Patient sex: M
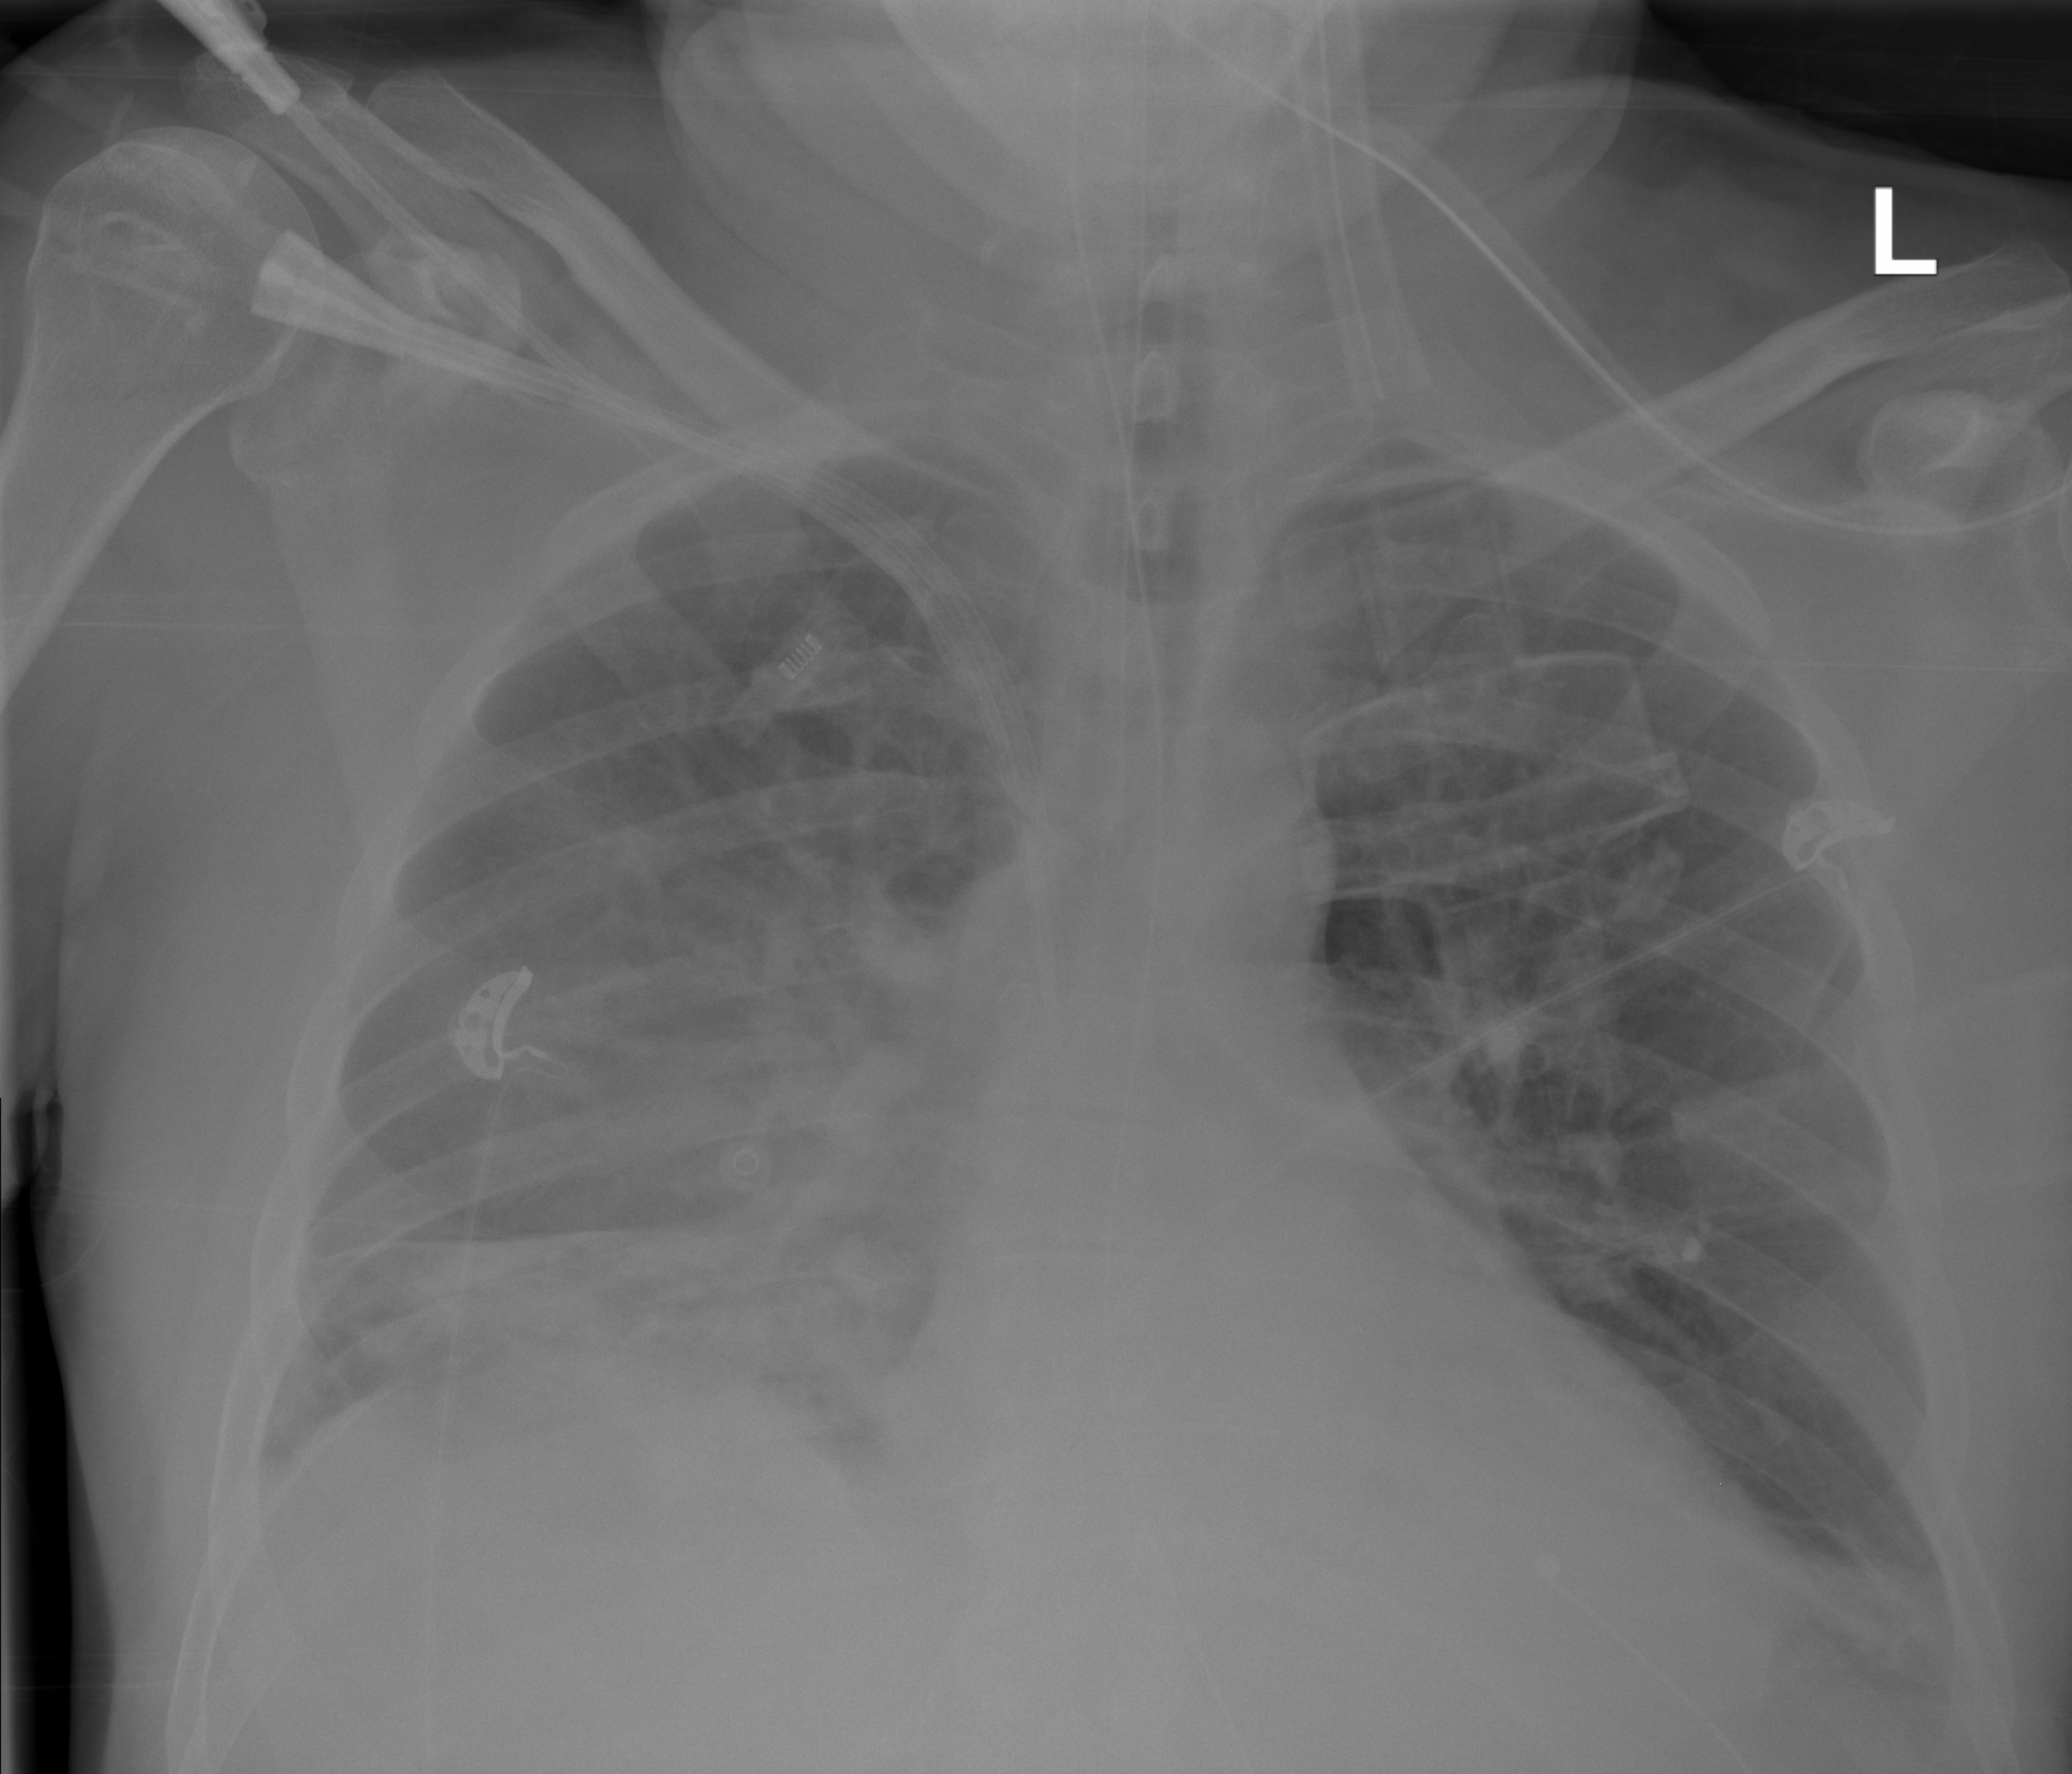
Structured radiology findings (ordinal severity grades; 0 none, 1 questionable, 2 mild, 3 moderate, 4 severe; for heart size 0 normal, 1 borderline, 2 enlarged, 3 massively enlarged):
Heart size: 0
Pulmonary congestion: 0
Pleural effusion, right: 2
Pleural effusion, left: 0
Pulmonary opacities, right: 2
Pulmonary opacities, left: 0
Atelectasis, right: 3
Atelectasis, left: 2